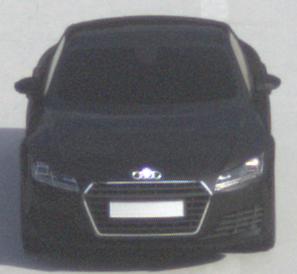
Make: Audi
Model: TT Coupé 1.8 TFSI
Detailed model: TT (8S) Coupé
Model produced from: 2015/08
Model produced until: 2018/06
Doors: 3
Color: black
Road condition: dry road
Daytime: morning or afternoon
Contrast: high contrast